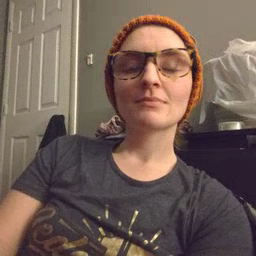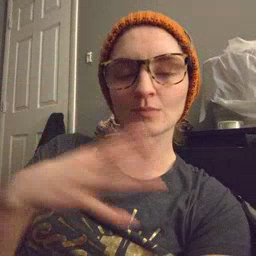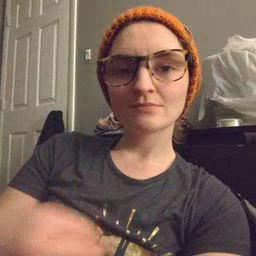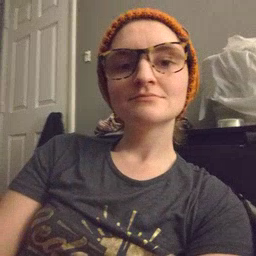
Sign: white